Question: I get an error in my program saying "Unresolved External symbol", i tried everything i know but couldn't solve it. I started getting this error after i used class template.
Here is FileHandler Class Header :-
'''
#include <string>
#include <iostream>
#include "test.h"
#include <iomanip>
#include "Administrator.h"
#ifndef FileHandler_h
#define FileHandler_h
using namespace std;
template<class T>
class FileHandler
{
public:string writeToFile(T writeObject);
public: FileHandler();
};
#endif
'''
File Handler Class Implementation
'''
template<class T>
FileHandler<T>::FileHandler(){}
template<class T>
string FileHandler<T>:: writeToFile(T writeObject)
{
ofstream outputFile;
outputFile.open("file.txt",ios::out|ios::app);
more code..........
return "done";
}
'''
Here is the code where i call the method in filehandler class
'''
string Administrator::registerNewMember(Administrator newAdmin)
{
FileHandler<Administrator> f1;
return f1.writeToFile(newAdmin);
}
'''
Below is a screen shot of the error which i get.

How do i fix this error?
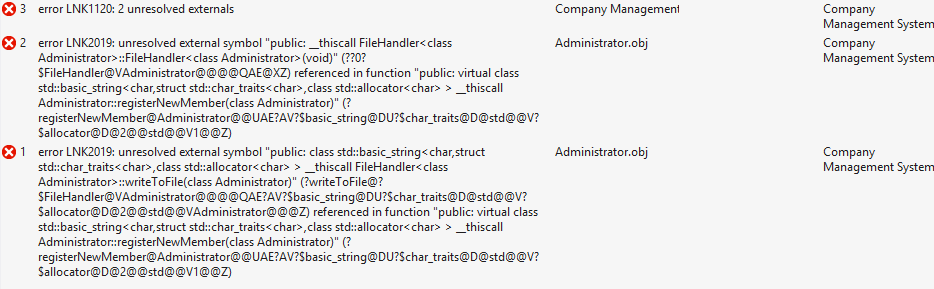
Answer: combine "FileHandler Class Header" and "File Handler Class Implementation" in one file.